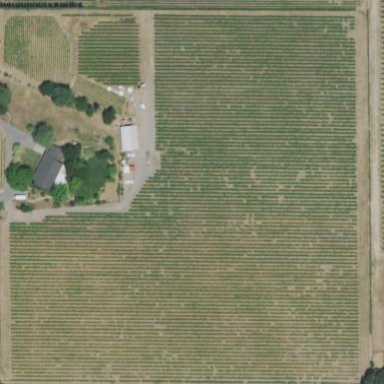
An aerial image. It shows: Vineyard with wine grapes as the main crop.